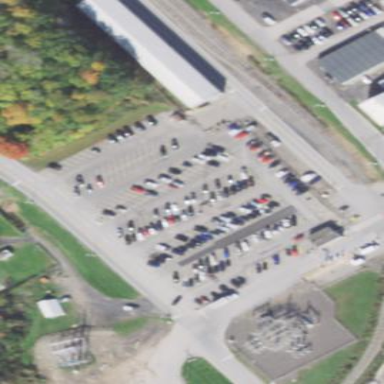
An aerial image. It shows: Parking area with surface.